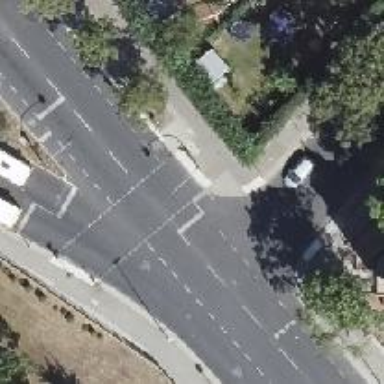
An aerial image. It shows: Road with traffic signals.